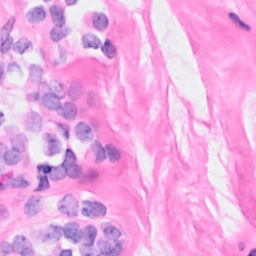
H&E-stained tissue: Breast